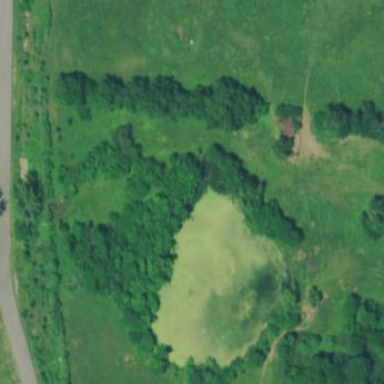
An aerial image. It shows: Peaceful pond surrounded by nature.